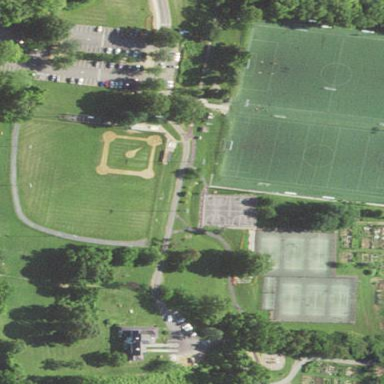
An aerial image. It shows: Lovely park for leisure and relaxation.